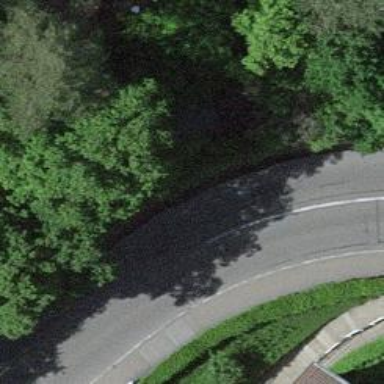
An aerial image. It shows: Stone steps along the road.